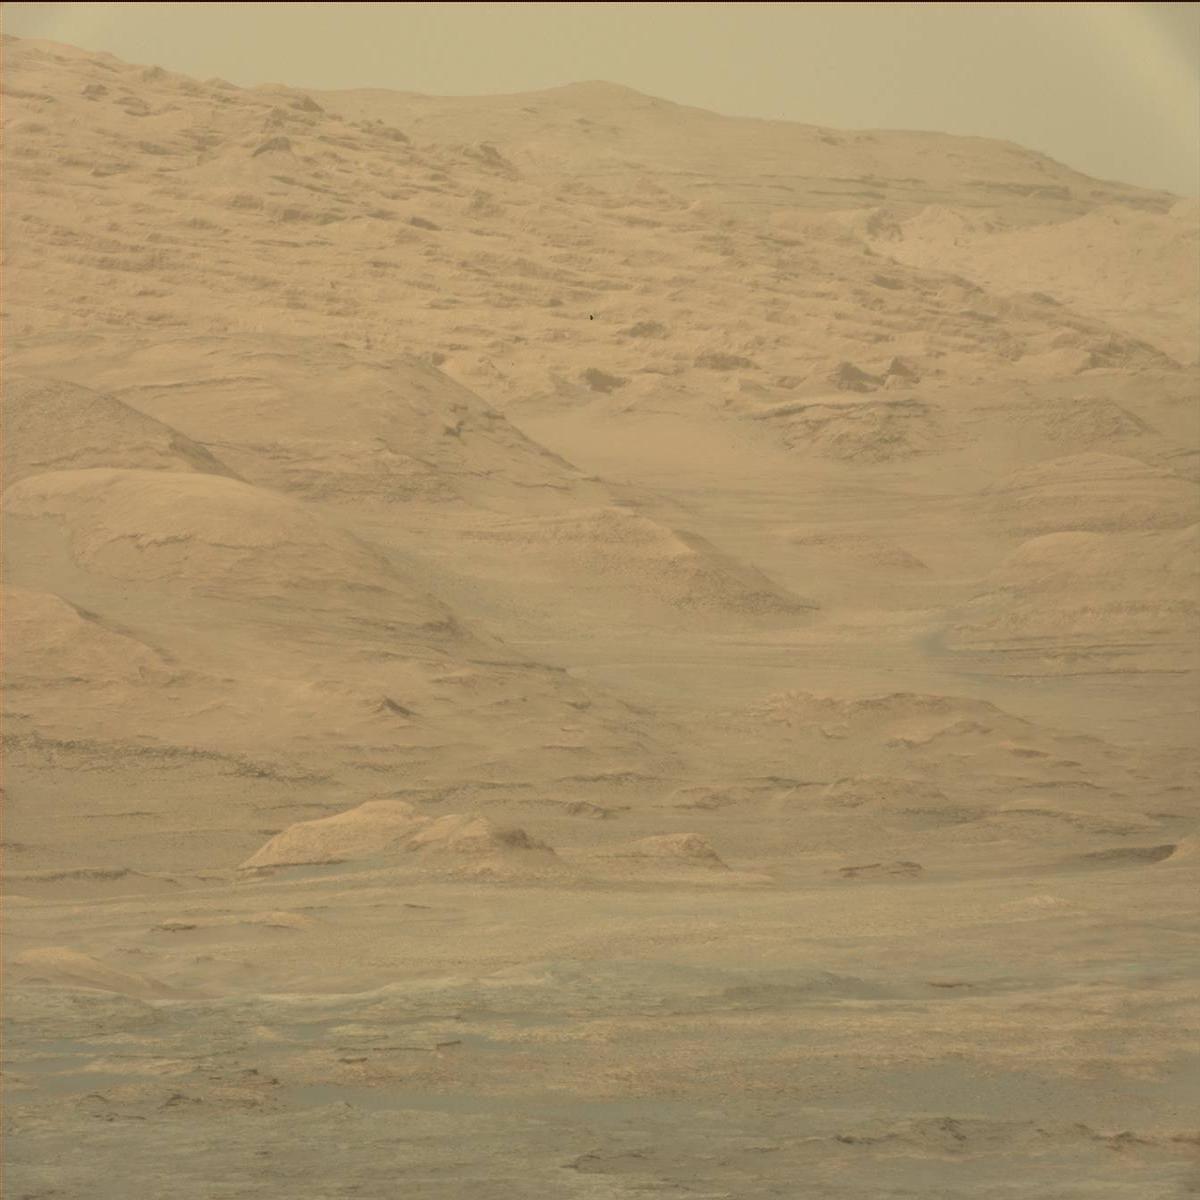
Terrain classes present: Ridge, Sky